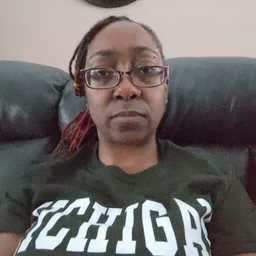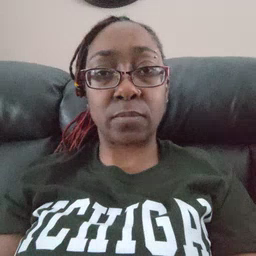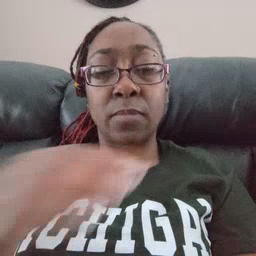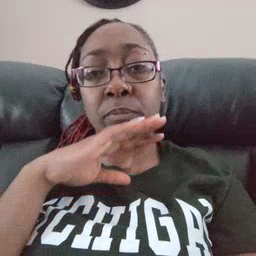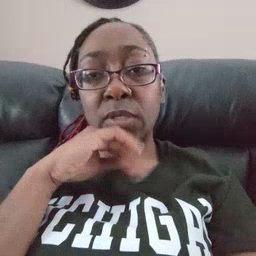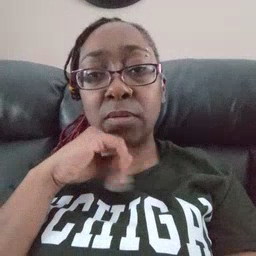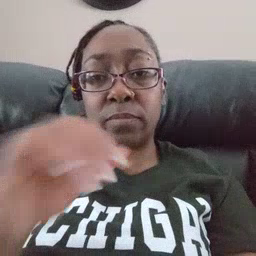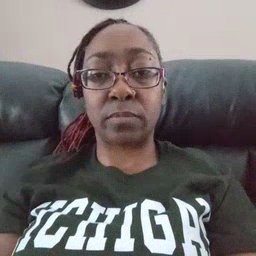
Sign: pig